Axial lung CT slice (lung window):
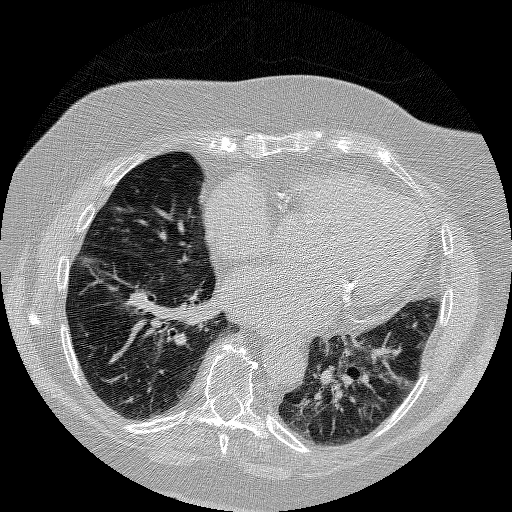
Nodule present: no